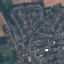
Land use / land cover class: Residential